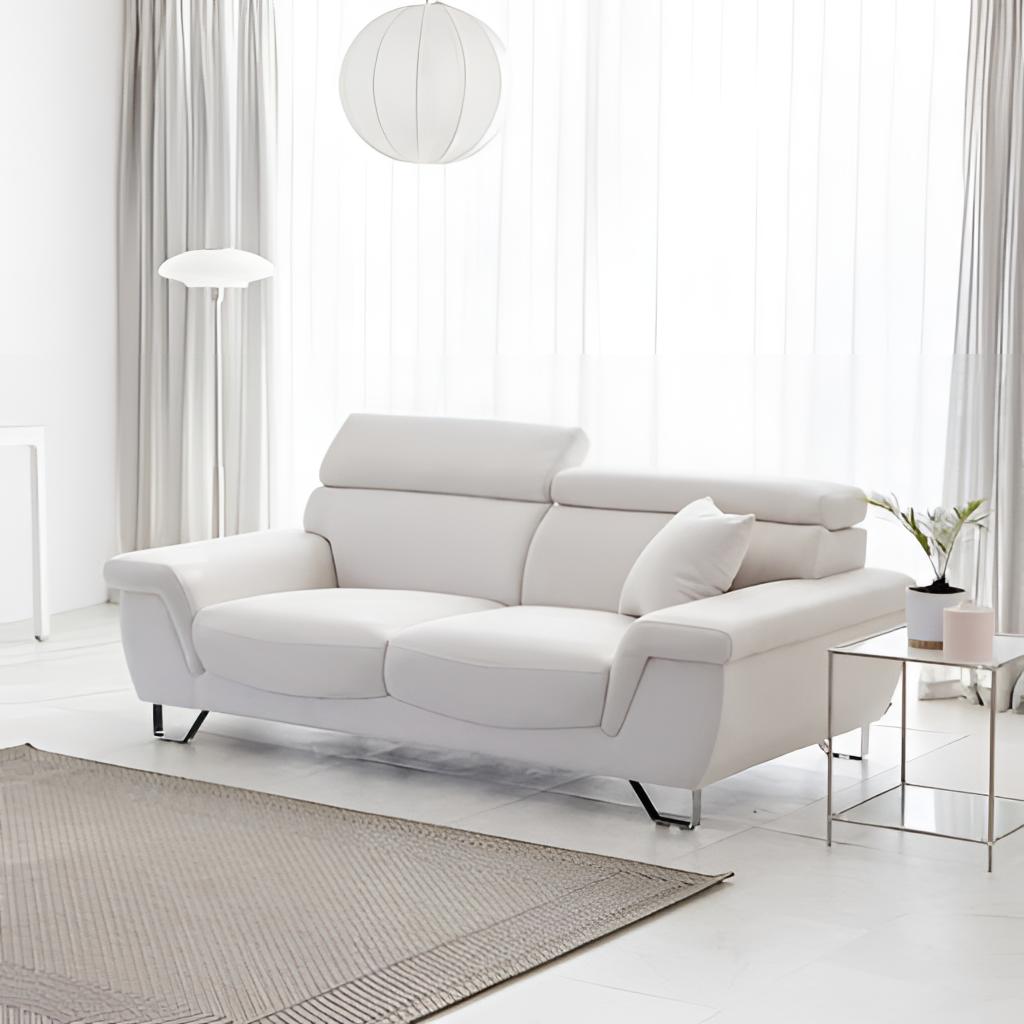
leather sofa, living room, minimalist, gray tile flooring, with large square pattern, fabric wallpaper, with solid pattern